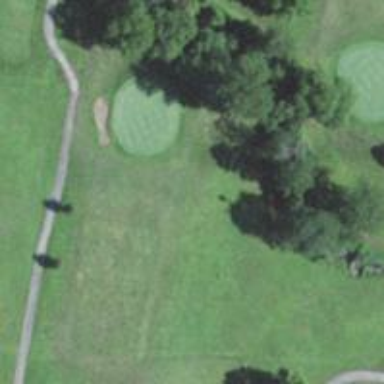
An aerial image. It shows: View of golf hole.